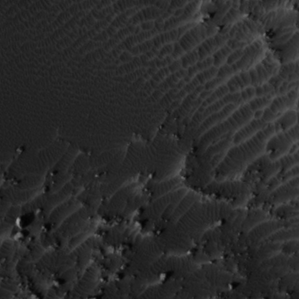
Label: non_frost